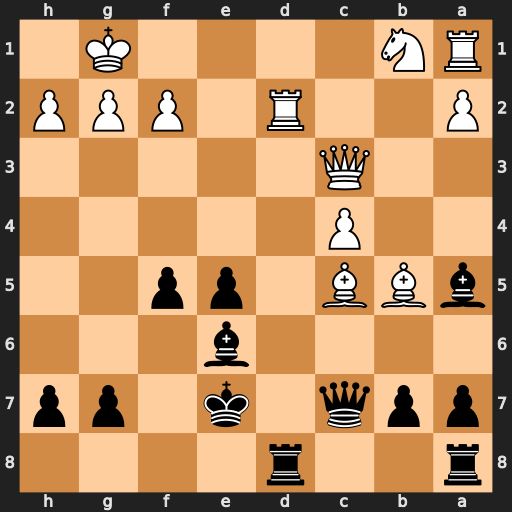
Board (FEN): r2r4/ppq1k1pp/4b3/bBB1pp2/2P5/2Q5/P2R1PPP/RN4K1
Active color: b
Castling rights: -
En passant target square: -
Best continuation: Qxc5 Qxa5 a6 Rxd8 Rxd8